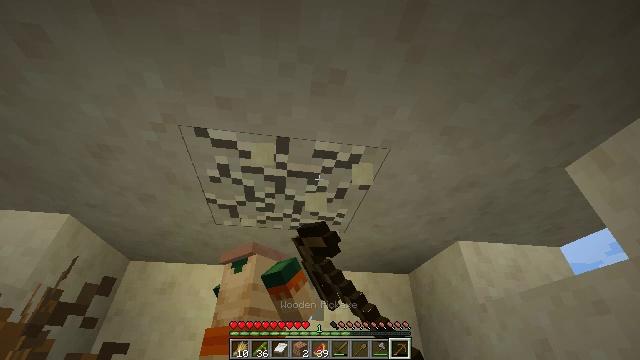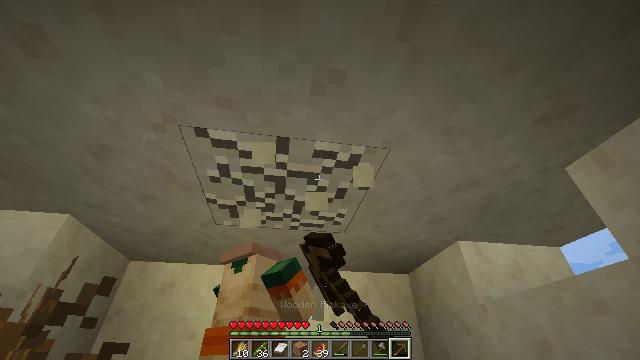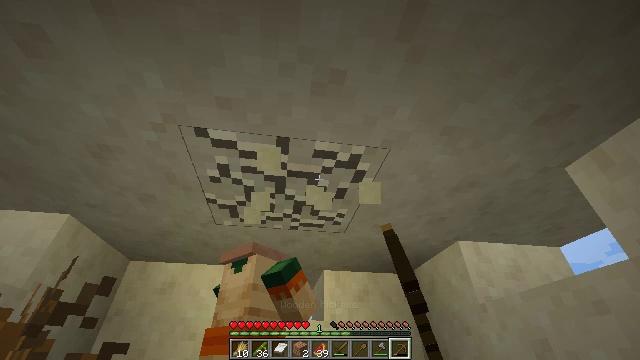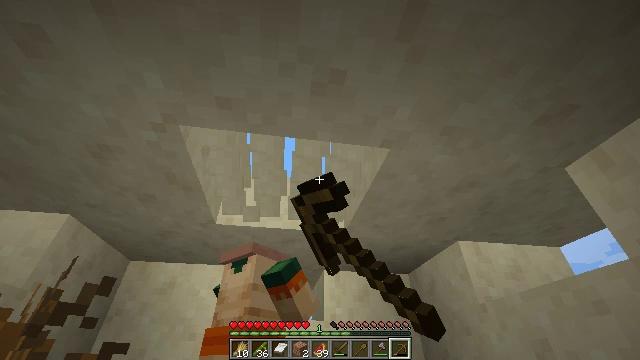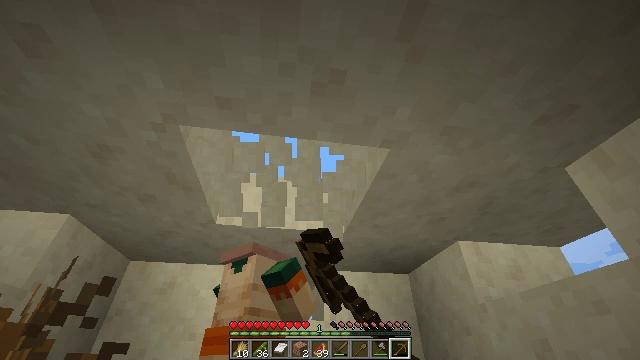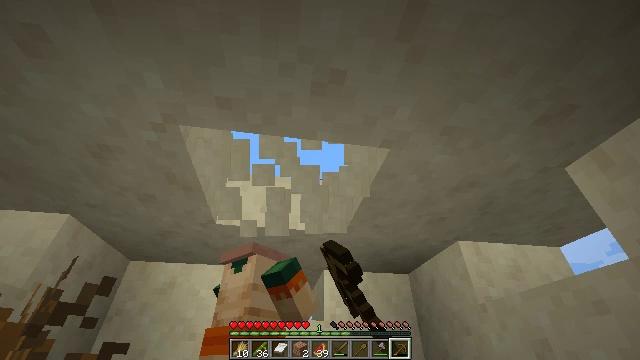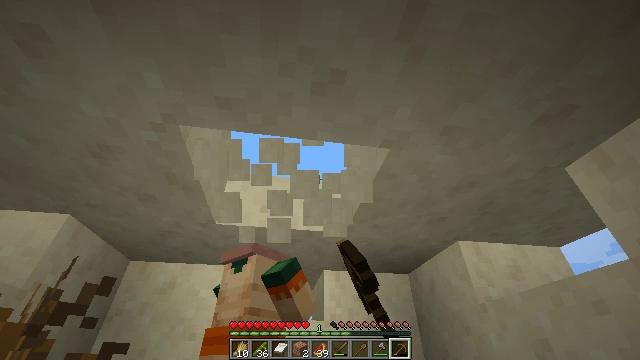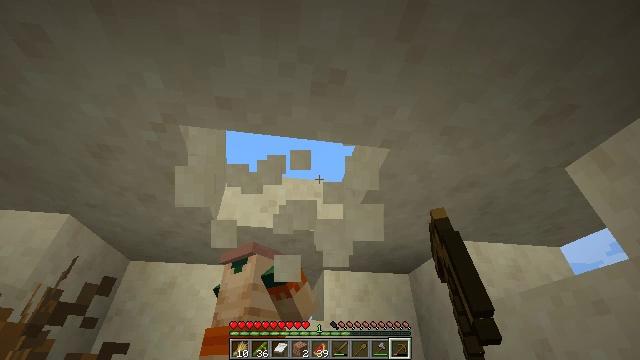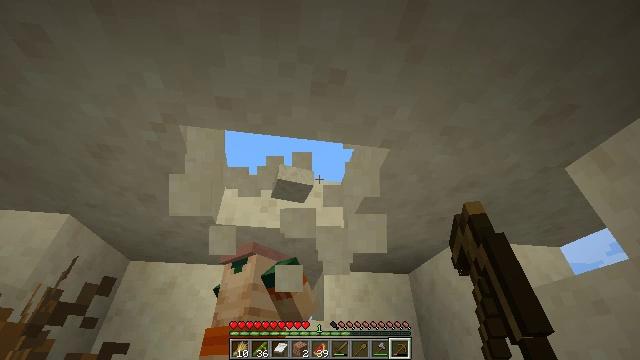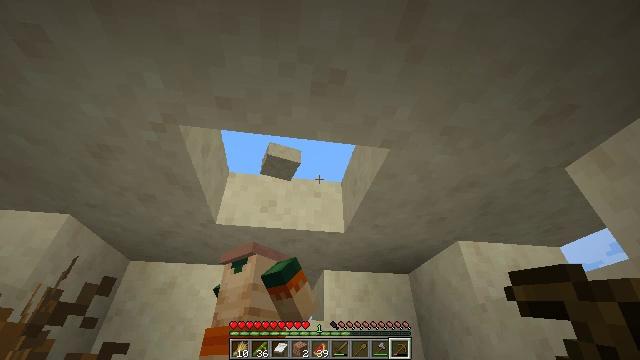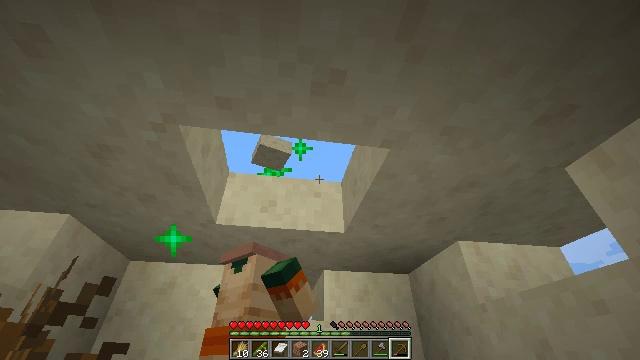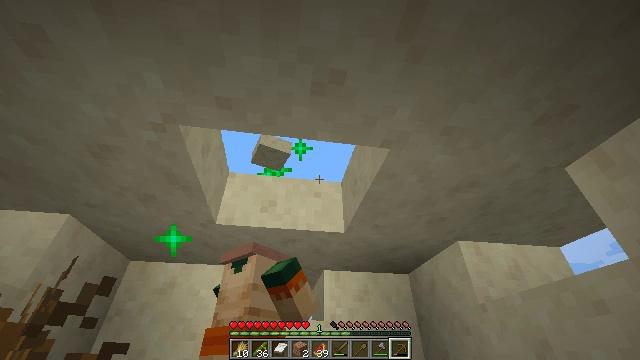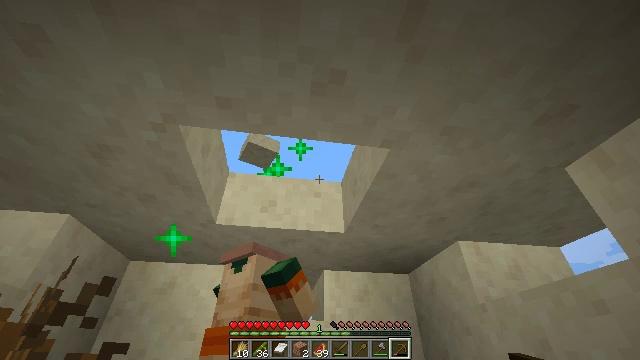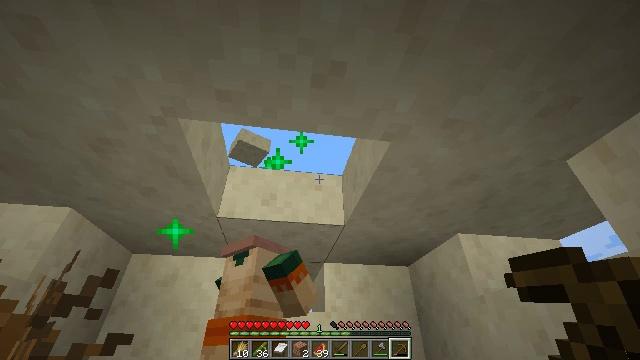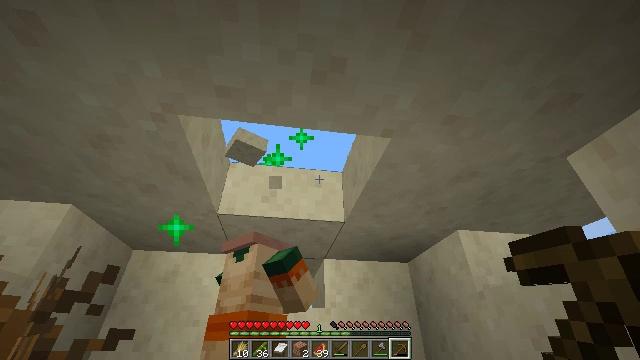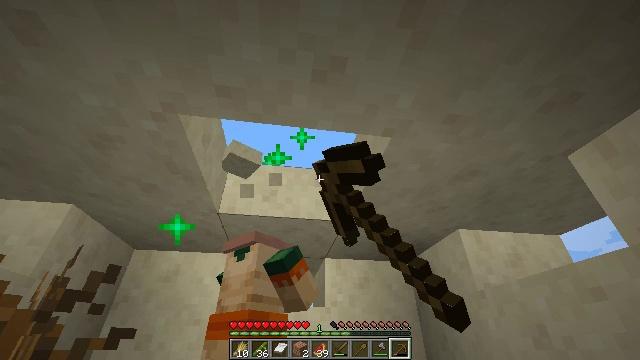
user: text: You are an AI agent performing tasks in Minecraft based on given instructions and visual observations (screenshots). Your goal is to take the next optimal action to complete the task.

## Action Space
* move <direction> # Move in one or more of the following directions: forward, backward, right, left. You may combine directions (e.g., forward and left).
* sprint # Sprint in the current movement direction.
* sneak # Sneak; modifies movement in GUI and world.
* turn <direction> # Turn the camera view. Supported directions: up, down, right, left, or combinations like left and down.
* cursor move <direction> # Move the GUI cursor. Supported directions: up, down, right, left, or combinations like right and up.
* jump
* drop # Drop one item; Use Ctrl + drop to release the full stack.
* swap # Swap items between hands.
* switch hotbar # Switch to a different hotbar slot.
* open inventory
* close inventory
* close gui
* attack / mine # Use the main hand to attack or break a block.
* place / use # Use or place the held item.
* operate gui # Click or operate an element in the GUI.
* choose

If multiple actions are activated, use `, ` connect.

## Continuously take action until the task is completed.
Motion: motion action
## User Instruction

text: Break the smooth sandstone slab to collect it.
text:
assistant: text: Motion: attack / mine
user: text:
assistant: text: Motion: attack / mine
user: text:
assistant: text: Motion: attack / mine
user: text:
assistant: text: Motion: attack / mine
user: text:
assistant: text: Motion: attack / mine
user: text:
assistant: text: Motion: attack / mine
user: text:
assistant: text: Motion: attack / mine
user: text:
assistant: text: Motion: attack / mine
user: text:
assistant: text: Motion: attack / mine
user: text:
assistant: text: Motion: attack / mine
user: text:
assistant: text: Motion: no_op
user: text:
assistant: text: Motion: no_op
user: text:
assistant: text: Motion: turn down
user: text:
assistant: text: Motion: attack / mine
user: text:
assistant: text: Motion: attack / mine
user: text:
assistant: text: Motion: attack / mine
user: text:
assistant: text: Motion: attack / mine
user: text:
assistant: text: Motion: attack / mine
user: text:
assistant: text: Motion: attack / mine
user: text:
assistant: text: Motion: attack / mine
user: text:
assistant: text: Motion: attack / mine
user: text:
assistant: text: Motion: attack / mine
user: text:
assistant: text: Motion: attack / mine
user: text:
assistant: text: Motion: attack / mine
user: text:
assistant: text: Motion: attack / mine
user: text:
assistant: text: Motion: turn right, attack / mine
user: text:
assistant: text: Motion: attack / mine
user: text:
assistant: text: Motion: attack / mine
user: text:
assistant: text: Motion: attack / mine
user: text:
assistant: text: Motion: attack / mine